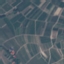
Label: PermanentCrop